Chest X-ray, PA view. Patient: 58 years old, sex M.
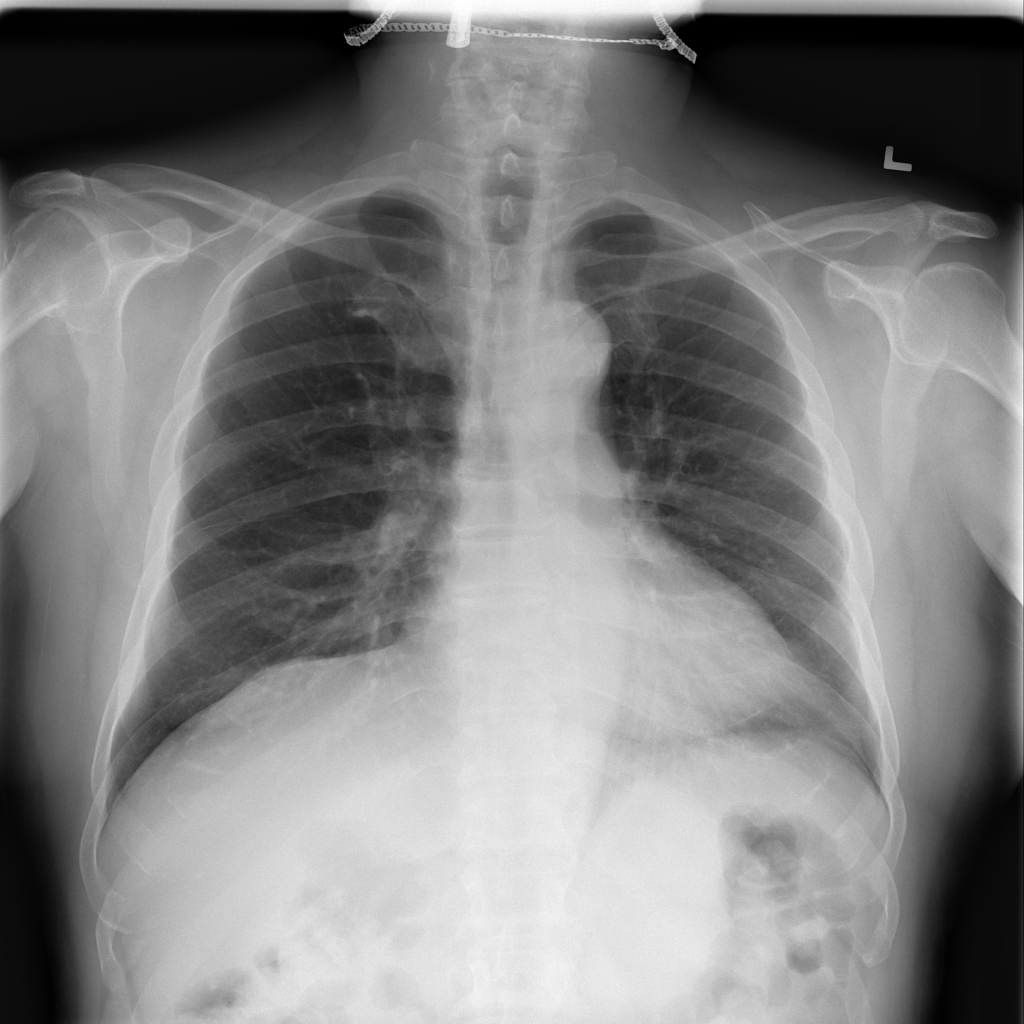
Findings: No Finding